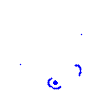
Particle: pion